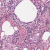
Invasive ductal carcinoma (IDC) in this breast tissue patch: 0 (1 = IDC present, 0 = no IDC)